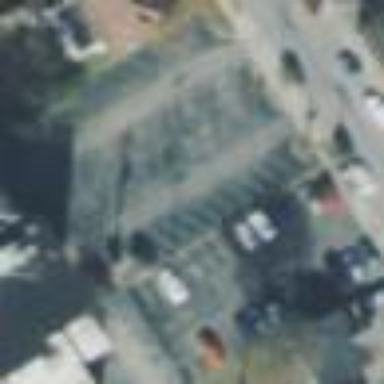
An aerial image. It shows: Parking area with asphalt surface.